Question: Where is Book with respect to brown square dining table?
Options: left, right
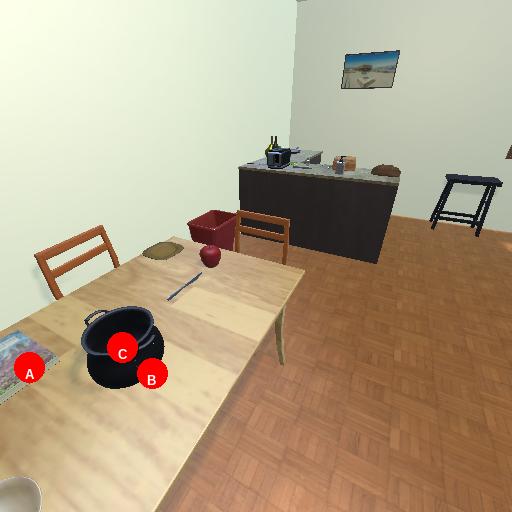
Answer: left